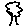
Label: tree